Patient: sex F, age 40
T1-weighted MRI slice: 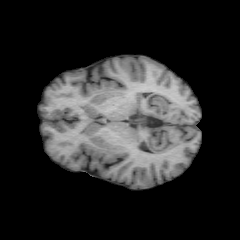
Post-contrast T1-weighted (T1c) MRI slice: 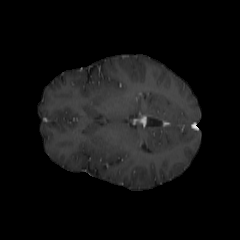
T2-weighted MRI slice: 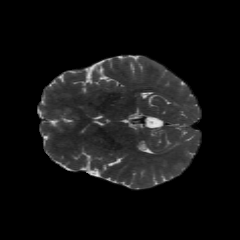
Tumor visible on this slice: no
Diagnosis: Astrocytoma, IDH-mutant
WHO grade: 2